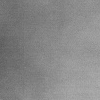
Atmospheric dust classification: dusty